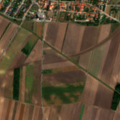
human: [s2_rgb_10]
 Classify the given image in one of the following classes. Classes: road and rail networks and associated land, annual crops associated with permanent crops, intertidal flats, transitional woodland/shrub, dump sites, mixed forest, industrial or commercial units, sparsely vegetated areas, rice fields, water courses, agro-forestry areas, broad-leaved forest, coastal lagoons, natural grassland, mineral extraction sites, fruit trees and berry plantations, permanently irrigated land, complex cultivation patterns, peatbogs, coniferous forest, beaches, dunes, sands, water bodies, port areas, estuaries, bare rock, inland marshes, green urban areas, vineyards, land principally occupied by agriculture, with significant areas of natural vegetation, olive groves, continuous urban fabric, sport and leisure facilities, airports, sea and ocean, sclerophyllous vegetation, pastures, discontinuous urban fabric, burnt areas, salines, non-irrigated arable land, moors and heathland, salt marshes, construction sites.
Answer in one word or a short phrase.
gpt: discontinuous urban fabric, non-irrigated arable land, land principally occupied by agriculture, with significant areas of natural vegetation